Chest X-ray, PA view. Patient: 57 years old, sex M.
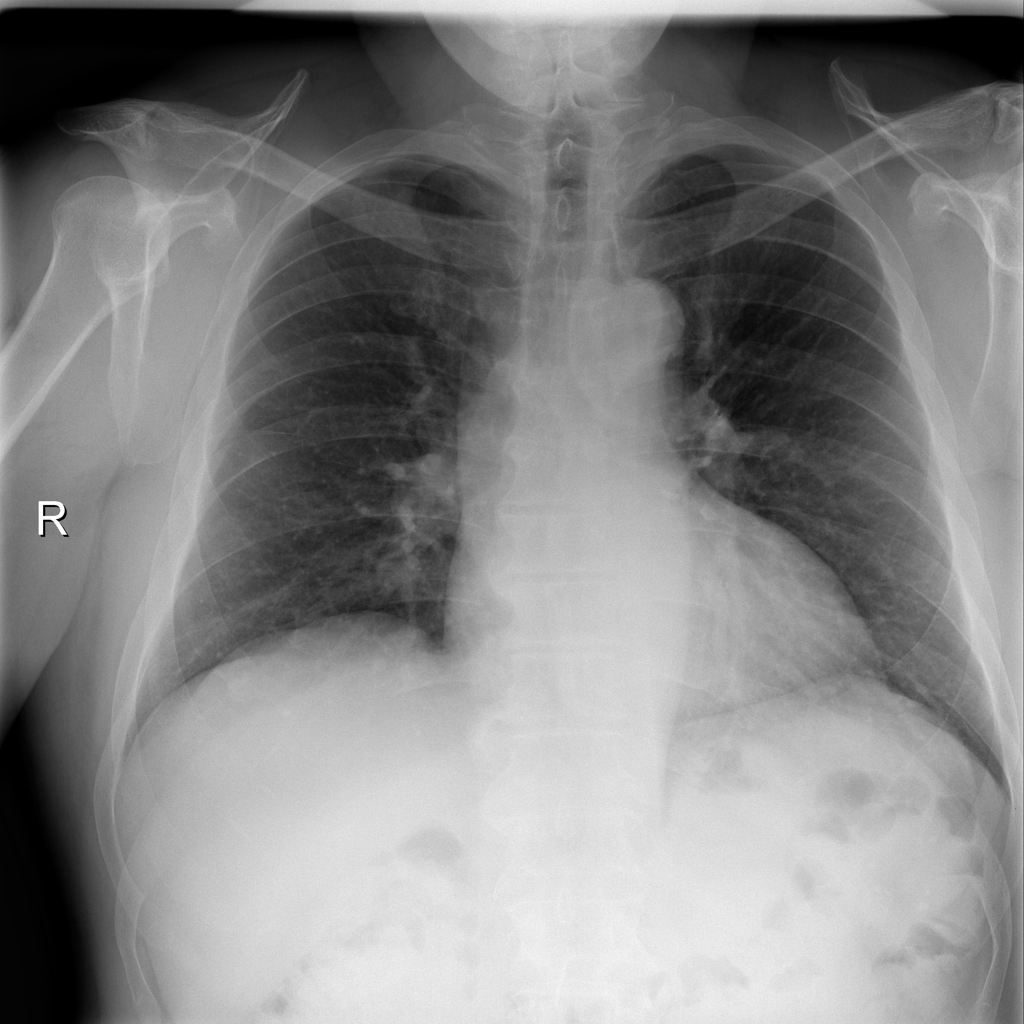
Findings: No Finding